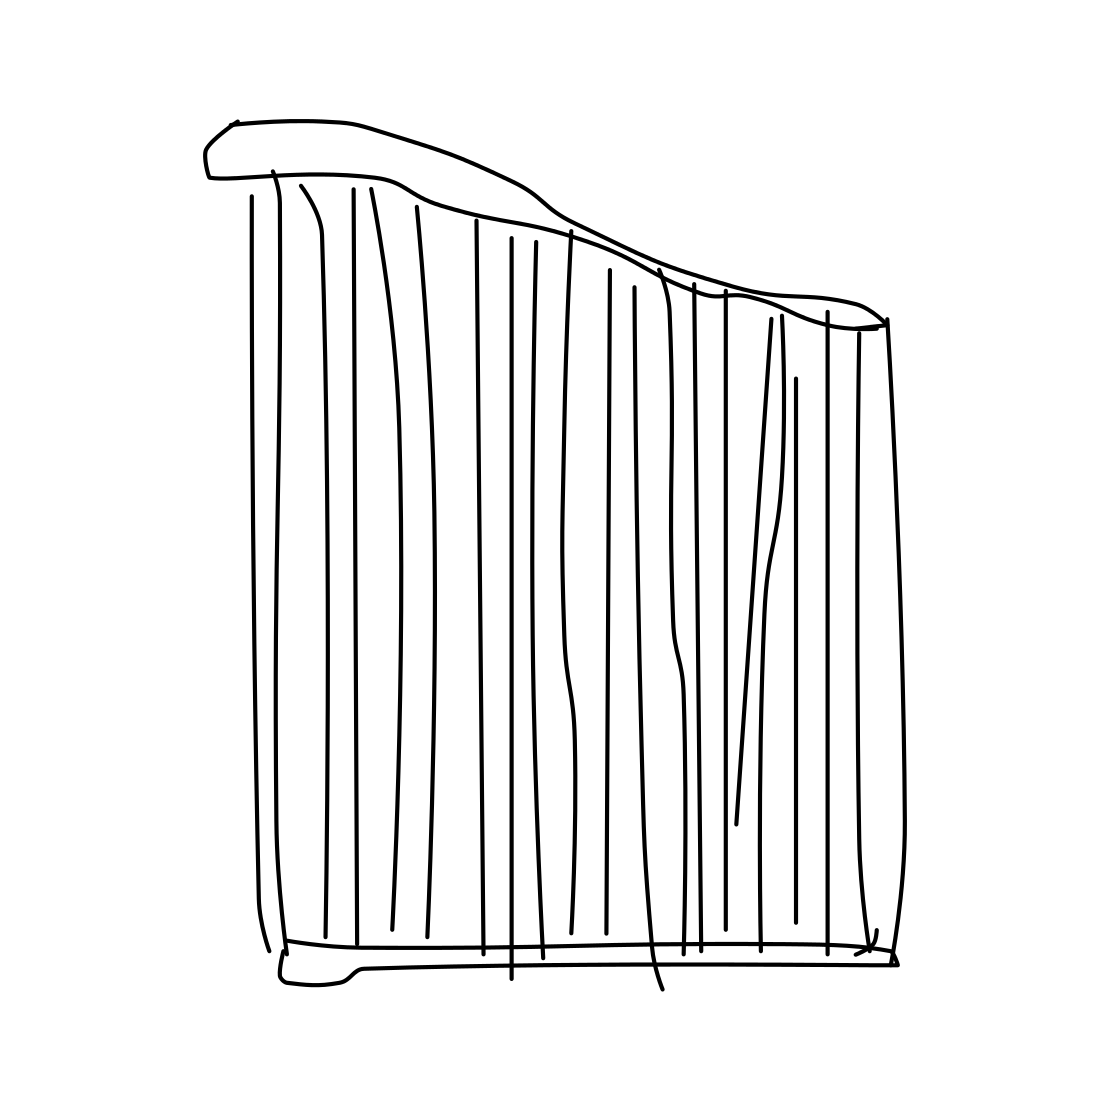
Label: harp